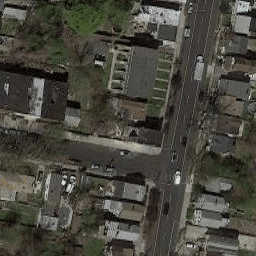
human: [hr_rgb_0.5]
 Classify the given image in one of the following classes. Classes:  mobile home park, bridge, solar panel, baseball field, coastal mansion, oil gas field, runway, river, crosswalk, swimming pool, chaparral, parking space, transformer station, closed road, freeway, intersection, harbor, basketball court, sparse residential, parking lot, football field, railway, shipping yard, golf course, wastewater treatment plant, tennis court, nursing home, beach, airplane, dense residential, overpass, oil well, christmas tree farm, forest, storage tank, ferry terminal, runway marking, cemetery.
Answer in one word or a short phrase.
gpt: intersection